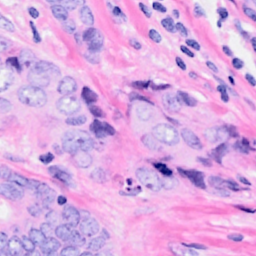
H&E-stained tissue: Breast